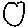
Label: circle